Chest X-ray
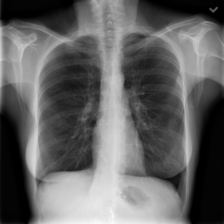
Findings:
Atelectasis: negative
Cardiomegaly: negative
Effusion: negative
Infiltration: negative
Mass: negative
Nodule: negative
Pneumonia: negative
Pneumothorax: negative
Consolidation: negative
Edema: negative
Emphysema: negative
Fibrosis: negative
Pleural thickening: negative
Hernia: negative